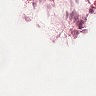
Metastatic tissue present: no